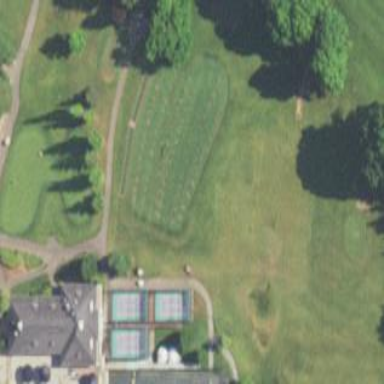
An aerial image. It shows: Grass area designated as golf tee.